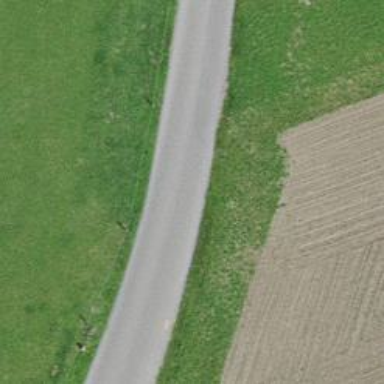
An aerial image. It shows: Unclassified road with asphalt surface.